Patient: sex M, age 80
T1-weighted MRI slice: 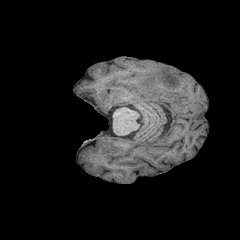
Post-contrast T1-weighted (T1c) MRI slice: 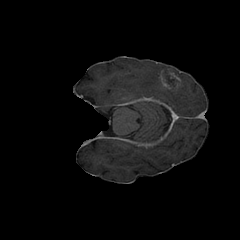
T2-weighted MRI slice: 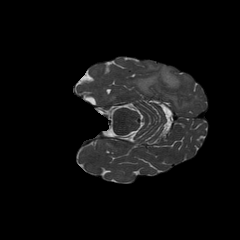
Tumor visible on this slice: yes
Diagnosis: Glioblastoma, IDH-wildtype
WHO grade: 4